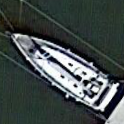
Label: civil